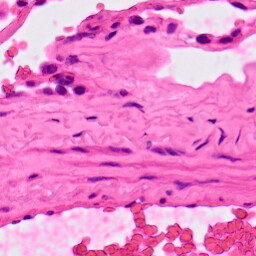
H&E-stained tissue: Lung